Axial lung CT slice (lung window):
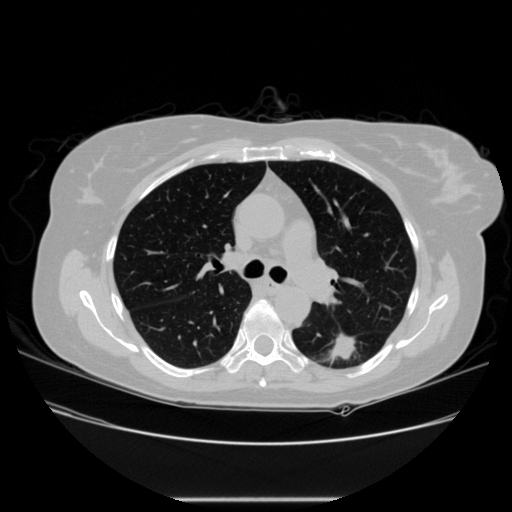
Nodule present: yes
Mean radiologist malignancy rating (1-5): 4.75